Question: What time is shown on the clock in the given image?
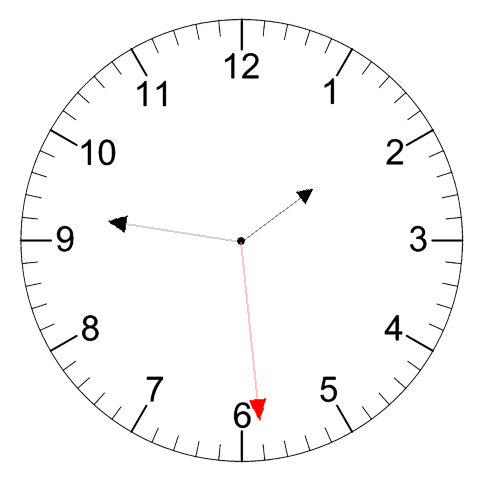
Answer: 01:46:29